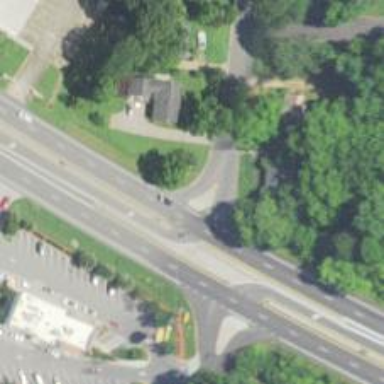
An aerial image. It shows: Asphalt trunk link road.